Aerial crown-view tile of a tropical tree (Barro Colorado Island, Panama), acquired 20250217:
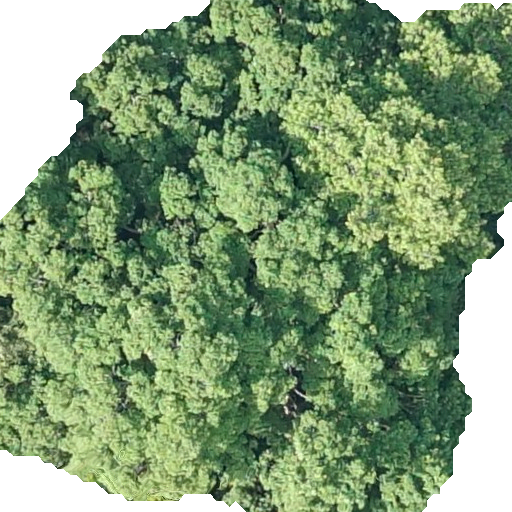
Species: Terminalia oblonga
GBIF accepted scientific name: Terminalia oblonga
Crown area: 350.25 m²